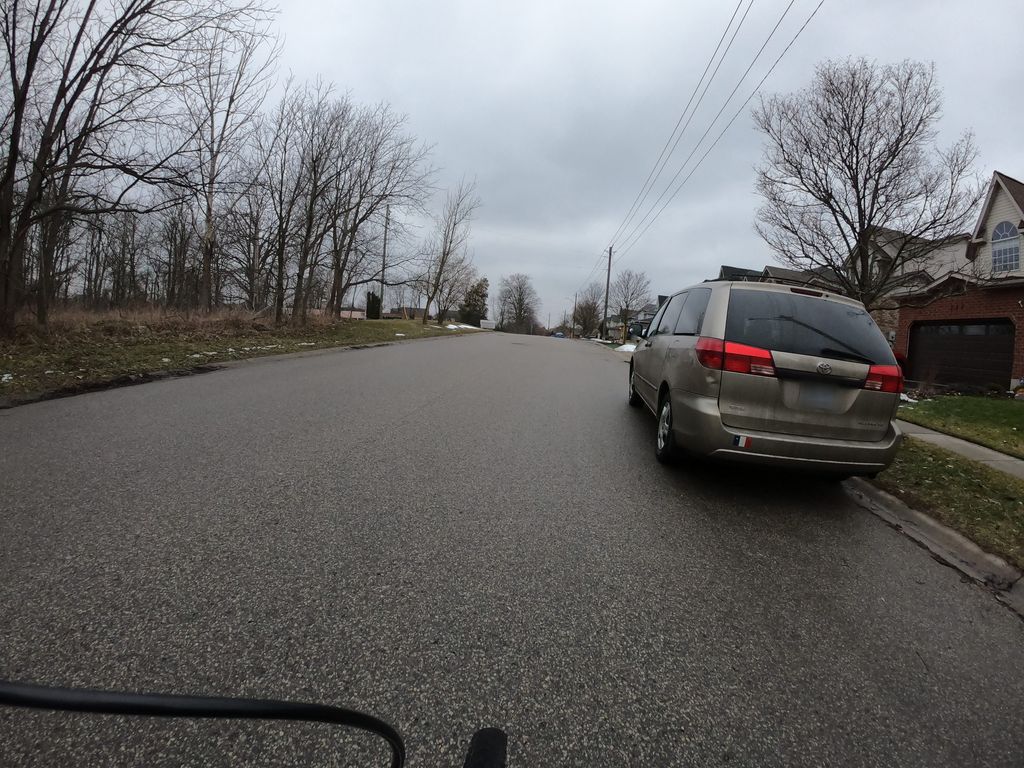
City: kitchener-waterloo